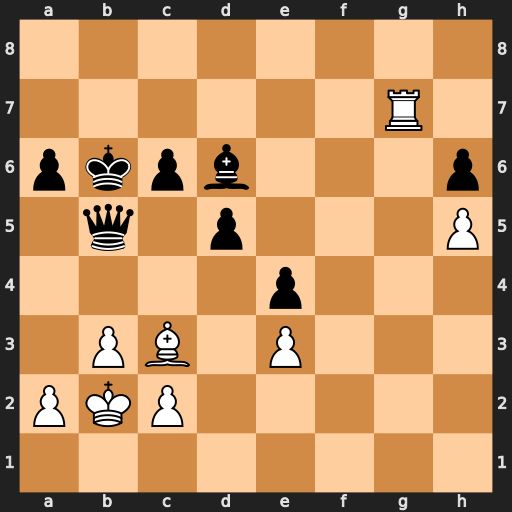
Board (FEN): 8/6R1/pkpb3p/1q1p3P/4p3/1PB1P3/PKP5/8
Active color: w
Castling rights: -
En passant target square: -
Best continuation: a4 Qe2 a5+ Kc5 Bd4+